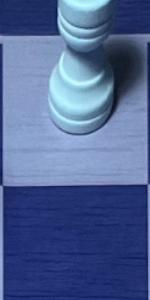
Label: Empty